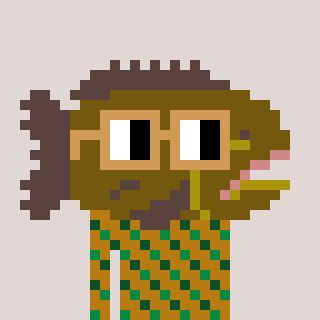
a pixel art character with square brown glasses, a grouper-shaped head and a gold-colored body on a warm background